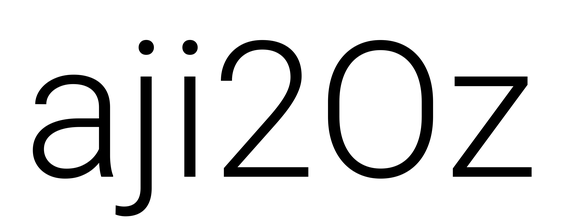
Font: Roboto_Light